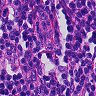
Metastatic tissue present: no